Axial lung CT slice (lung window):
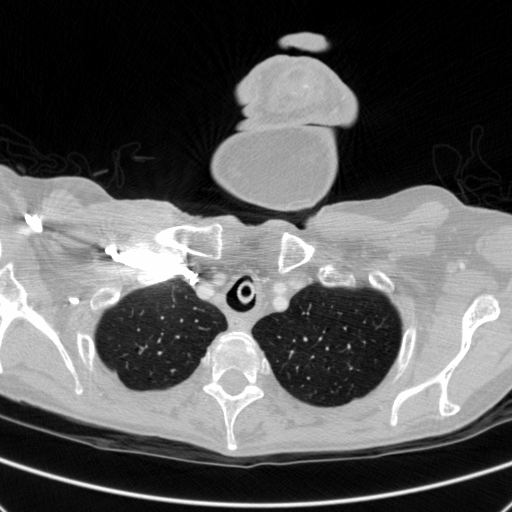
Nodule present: no